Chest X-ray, PA view. Patient: 31 years old, sex M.
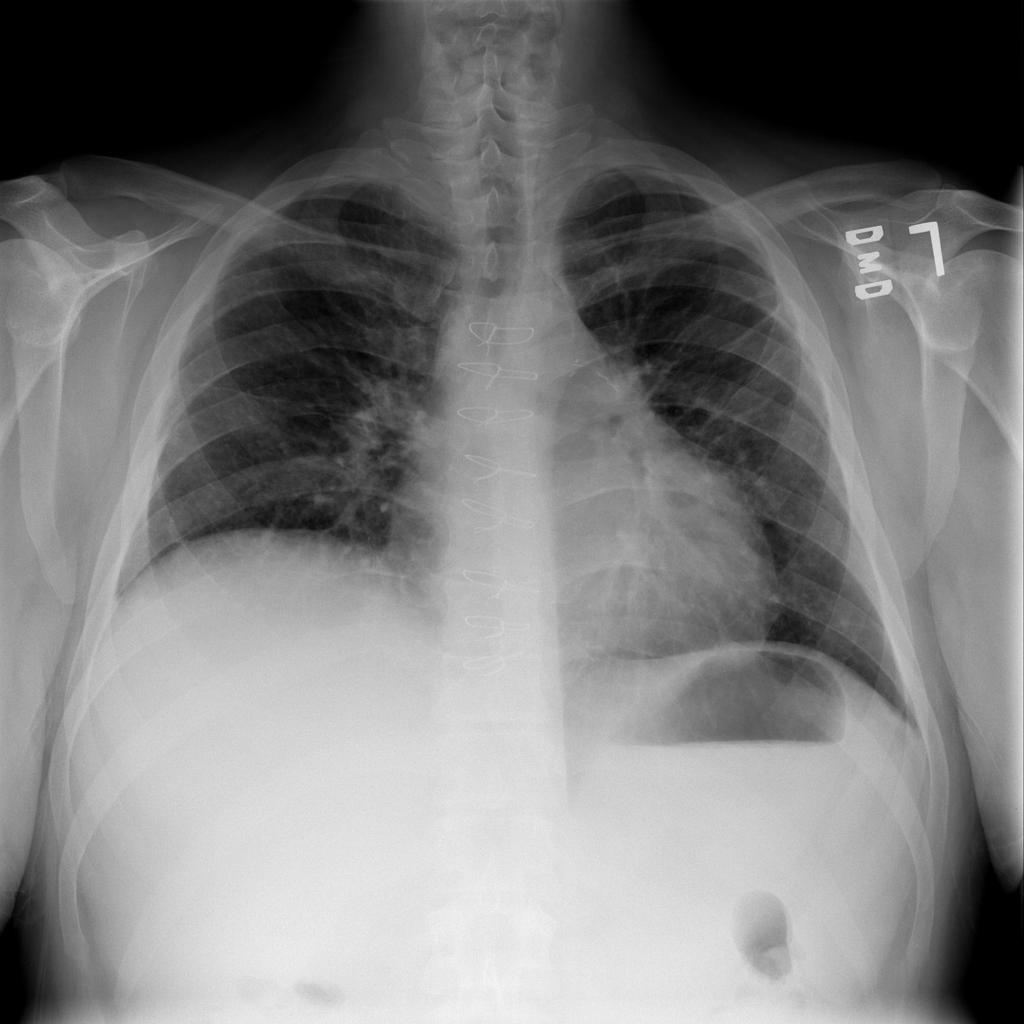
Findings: No Finding